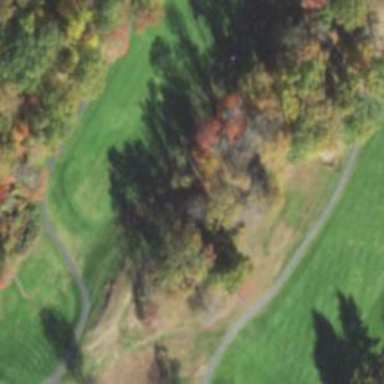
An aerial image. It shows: Grass area designated as golf tee.